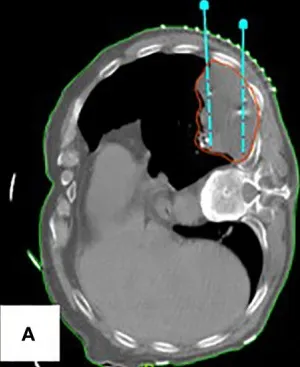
Portion of pre-plan images.
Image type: radiology (ct)